Interaction volume radius: 10 \u00c5
Interaction volume height: 10 \u00c5
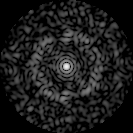
Disorder parameter: 0.8337